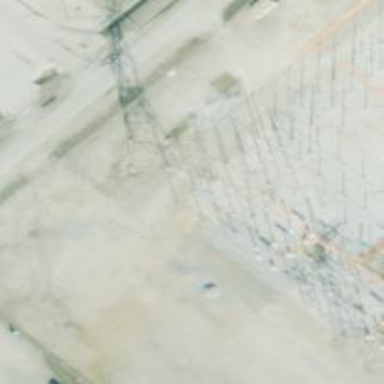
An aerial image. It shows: Lattice structure tower.